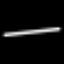
Label: line